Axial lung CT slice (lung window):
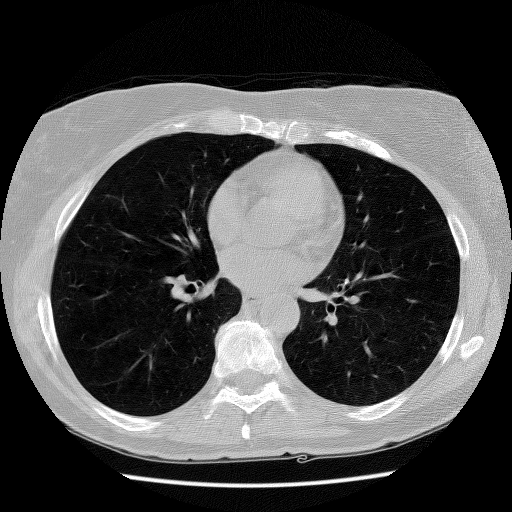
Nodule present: no